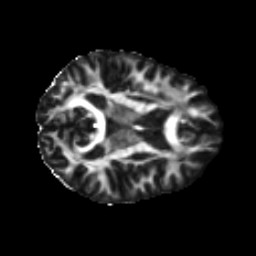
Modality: FA
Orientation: axial
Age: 34
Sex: female
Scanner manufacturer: ge
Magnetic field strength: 3 T
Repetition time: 7.8 s
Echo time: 0.0606 s